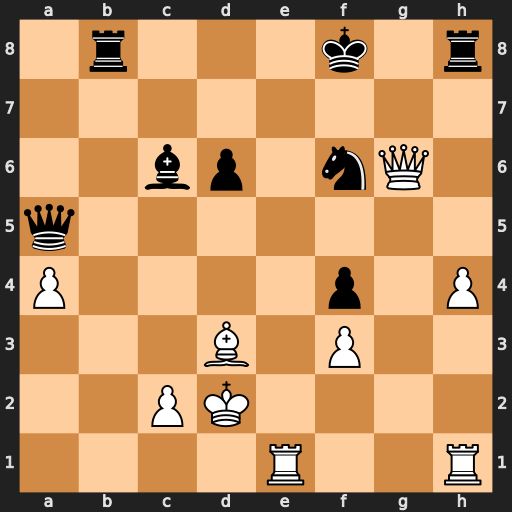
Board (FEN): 1r3k1r/8/2bp1nQ1/q7/P4p1P/3B1P2/2PK4/4R2R
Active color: w
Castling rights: -
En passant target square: -
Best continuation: Kc1 Qc3 Re6